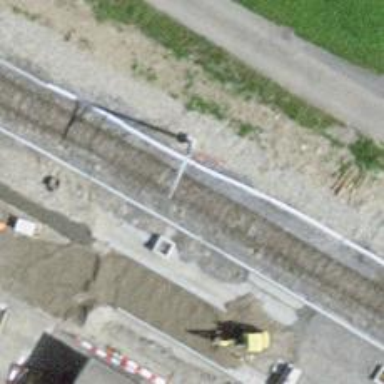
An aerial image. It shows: Stop position for public transport on the railway.